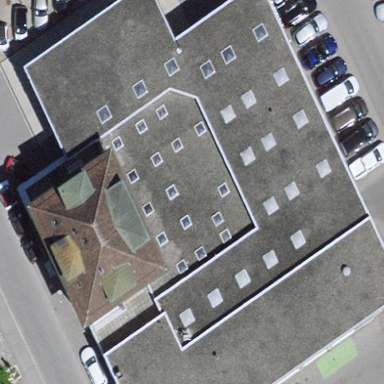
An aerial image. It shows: Car repair shop located in building.